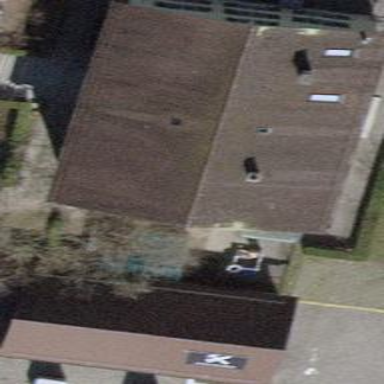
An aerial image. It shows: Building with gabled roof.